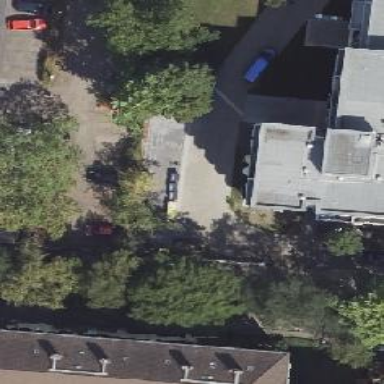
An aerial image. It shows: Driveway.